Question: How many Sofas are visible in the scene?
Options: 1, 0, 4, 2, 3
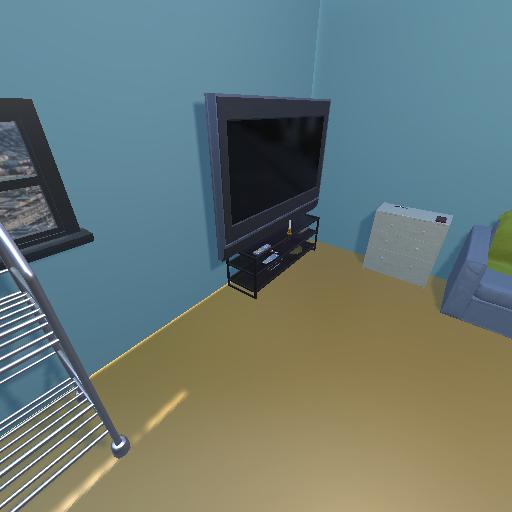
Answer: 1